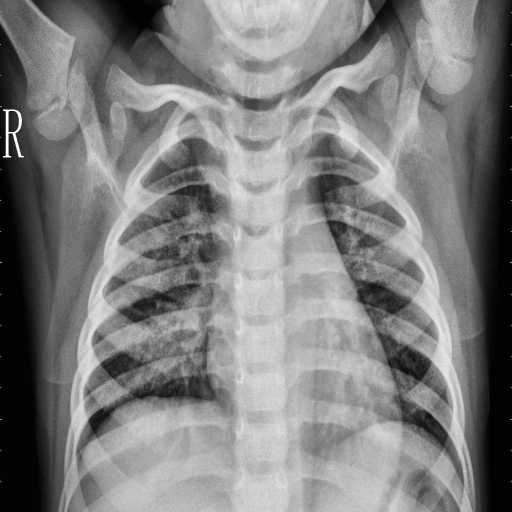
Finding: PNEUMONIA